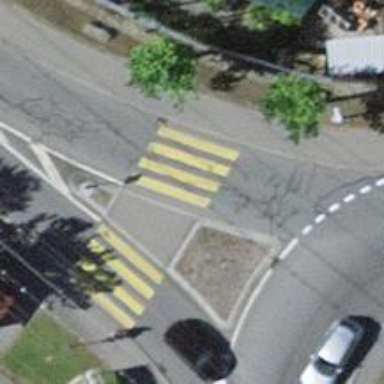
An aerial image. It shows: Uncontrolled zebra crossing with central island. The crossing is marked with zebra stripes.